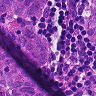
Metastatic tissue present: yes